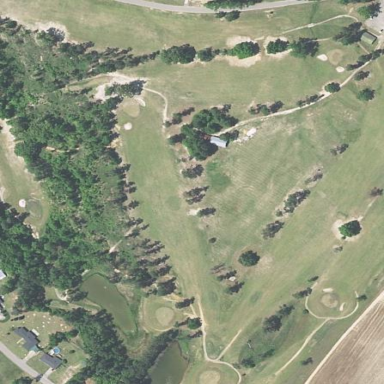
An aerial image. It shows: Golf course.